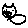
Label: cat